Field crop: maize
Growth stage: 2
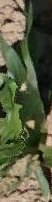
Species: maize